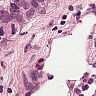
Metastatic tissue present: yes